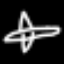
Label: airplane